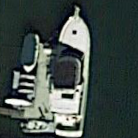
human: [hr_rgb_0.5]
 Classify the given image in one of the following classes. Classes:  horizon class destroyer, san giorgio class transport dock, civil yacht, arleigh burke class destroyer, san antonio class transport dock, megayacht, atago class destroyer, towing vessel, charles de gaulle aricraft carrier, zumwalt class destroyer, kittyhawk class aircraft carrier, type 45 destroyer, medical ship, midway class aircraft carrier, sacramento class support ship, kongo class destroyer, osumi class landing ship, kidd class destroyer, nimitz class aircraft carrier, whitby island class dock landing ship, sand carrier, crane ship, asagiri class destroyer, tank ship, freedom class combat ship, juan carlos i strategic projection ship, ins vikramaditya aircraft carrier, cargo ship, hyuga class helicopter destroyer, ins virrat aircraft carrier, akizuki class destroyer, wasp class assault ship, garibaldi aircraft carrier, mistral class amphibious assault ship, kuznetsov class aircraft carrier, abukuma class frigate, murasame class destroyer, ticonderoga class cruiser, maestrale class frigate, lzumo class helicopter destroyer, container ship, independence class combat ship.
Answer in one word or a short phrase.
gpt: Civil yacht